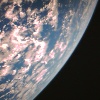
Label: cloud